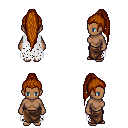
a pixel art fantasy rpg character, female body template, human, dark skin, white tattered cape, robe skirt, brunette extra-long topknot hairstyle, four views (front, back, left, right), 2x2 character sprite sheet, small pixel art, hard edges, no anti-aliasing